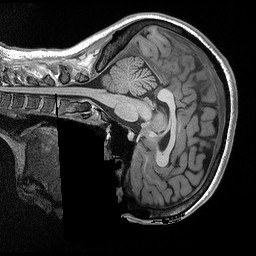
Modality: T1w
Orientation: sagittal
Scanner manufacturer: siemens
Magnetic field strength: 3 T
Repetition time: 2.3 s
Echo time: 0.00298 s